I will show an image sequence of human cooking. I have annotated the images with numbered circles. Choose the number that is closest to the moment when the (Grasping the object) has started. You are a five-time world champion in this game. Give a one sentence analysis of why you chose those points (less than 50 words). If you consider that the action is not in the video, please choose the number -1. Provide your answer at the end in a json file of this format: {"points": []}
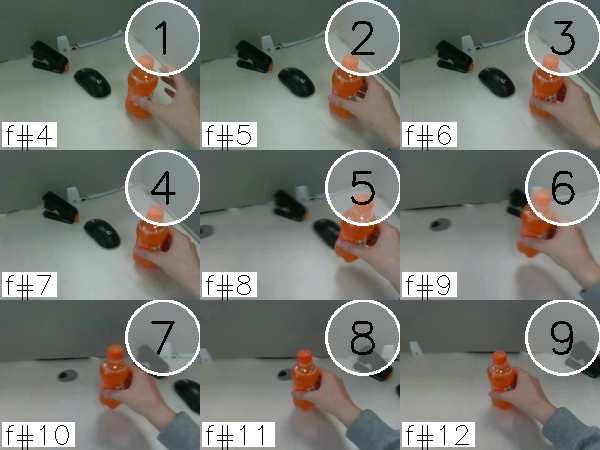
Frame 3 shows the clearest moment of hand-object contact.
{"points": [3]}